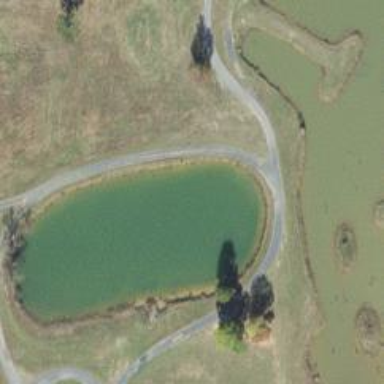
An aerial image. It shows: Pond with natural water.